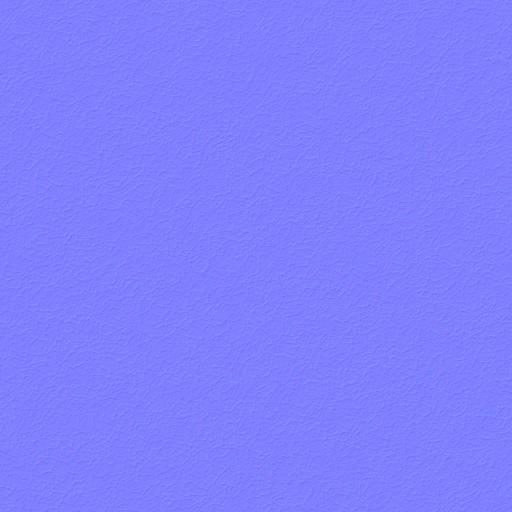
leather red shiny smooth